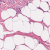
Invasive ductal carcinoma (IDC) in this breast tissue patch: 0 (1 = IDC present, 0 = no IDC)